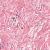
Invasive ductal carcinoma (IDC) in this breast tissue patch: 0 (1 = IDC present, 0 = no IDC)